Question: Here is my code. Please, I can't realize slider. When I change 'y' the columns in bar chart should change their colors and the horizontal line also should change its position. I've tried using a function but nothing happened. Help, please
'''
import pandas as pd
import numpy as np
import matplotlib.pyplot as plt
import matplotlib.colors
from matplotlib.widgets import Slider
%matplotlib notebook
np.random.seed(12345)
df = pd.DataFrame([np.random.normal(32000,200000,3650),
np.random.normal(43000,100000,3650),
np.random.normal(43500,140000,3650),
np.random.normal(48000,70000,3650)],
index=[1992,1993,1994,1995])
y = 40000
mean = list(df.mean(axis=1))
std = list(df.std(axis=1))
variance = [1.96*(std[i]/len(df.T)**0.5) for i in range(len(df))]
#figure
fig, ax = plt.subplots()
plt.subplots_adjust(left=0.25, bottom=0.2)
barplot = plt.bar(list(df.index), mean, yerr=variance)
plt.xticks(list(df.index))
#adding hline
ax.axhline(y=y, color = 'black')
ax.text(1995.68, y, '{}'.format(y), va='center', ha="left", bbox=dict(facecolor="w",alpha=0.5))
#changing colors
bars = barplot.get_children()
for bar, mean, var in zip(bars, mean, variance):
bar.set_color(((y<mean), 0, (y>mean), min(1, abs(y-mean)/var)))
bar.set_edgecolor('black')
#slider
slider = plt.axes([0.25, 0.1, 0.65, 0.03], facecolor = 'lightgoldenrodyellow')
slider_y = Slider(slider,
label='y',
valmin=0.0,
valmax=50000,
valinit=40000,
valfmt='%1.0f')
'''

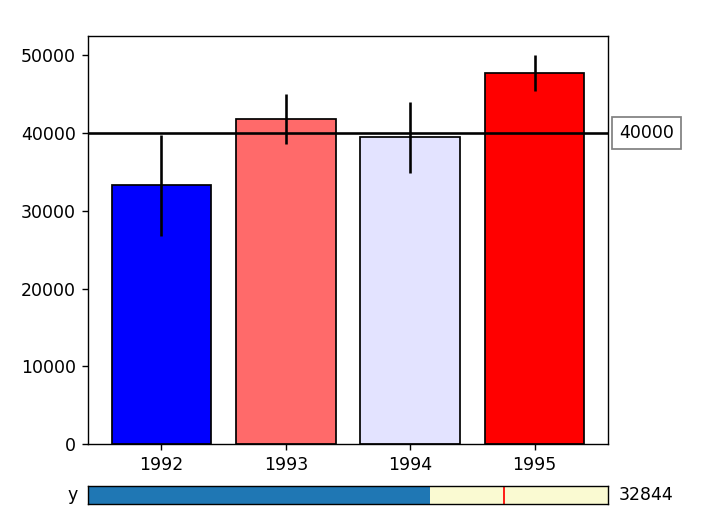
Answer: <URL>
'''
import ipywidgets as widgets
y_slider = widgets.IntSlider(
value= 40000,
min=0,
max= 50000,
step=1000,
description='Y',
continuous_update=False,
orientation='horizontal',
)
# You can add this to your plot by using the following code:
# first, create a function for your plot
def plot_my_plot(df, y):
mean = list(df.mean(axis=1))
std = list(df.std(axis=1))
variance = [1.96*(std[i]/len(df.T)**0.5) for i in range(len(df))]
#figure
fig, ax = plt.subplots()
plt.subplots_adjust(left=0.25, bottom=0.2)
barplot = plt.bar(list(df.index), mean, yerr=variance)
plt.xticks(list(df.index))
#adding hline
ax.axhline(y=y, color = 'black')
ax.text(1995.68, y, '{}'.format(y), va='center', ha="left", bbox=dict(facecolor="w",alpha=0.5))
#changing colors
bars = barplot.get_children()
for bar, mean, var in zip(bars, mean, variance):
bar.set_color(((y<mean), 0, (y>mean), min(1, abs(y-mean)/var)))
bar.set_edgecolor('black')
# Next, add values to your interactive plot
widgets.interact(plot_my_plot, y=y_slider, df=fixed(df))
'''